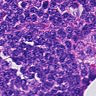
Metastatic tissue present: no